Question: Which is the best base java IDE (eclipse, Netbean) for developing spring based application apart from IntelliJ.
I have used NetBean so far , the online documentation and google search points to only one link <URL> . So does it mean we can only develop Spring MVC application.
If we start Spring MVC application , the suggestion window work very slow, also we cannot map existing classes with the bean, or cannot explore features, it only prompts bean attributes.
Also we cannot start with the application with existing source, even tried to add framework later will not work. I had recently downloaded Net-Bean 7.0 , which is latest so far, I have tried to install springs plugins for net-bean <URL> but it was in vain, although the post on the plug-in page says no additional plugin will be required, but while installing, it throws some error like as shown in image attached.

Not tried Eclipse yet.
I have seen IntelliJ on my friends machine. The development on it is fast and excellent, but bit expensive for personal application development.
Please suggest what to do, any less expensive but good IDE for spring.
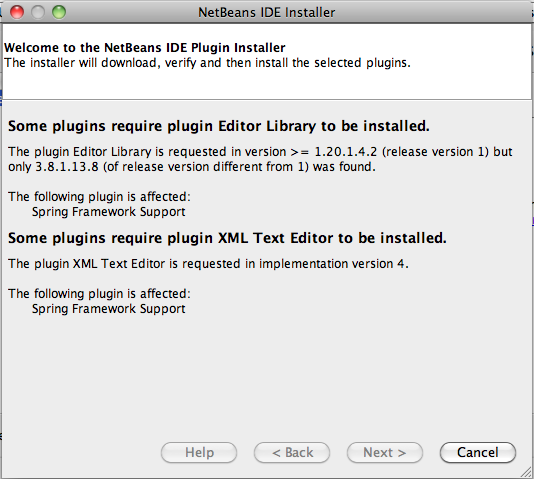
Answer: You should definitely use <URL>, an Eclipse-based IDE created by SpringSource themselves.
Also on the official <URL> @YouTube you'll find a pretty extensive 5-part introduction to using Spring & STS.